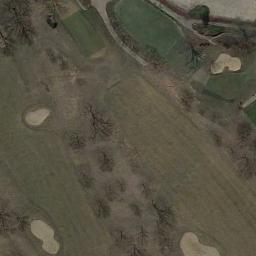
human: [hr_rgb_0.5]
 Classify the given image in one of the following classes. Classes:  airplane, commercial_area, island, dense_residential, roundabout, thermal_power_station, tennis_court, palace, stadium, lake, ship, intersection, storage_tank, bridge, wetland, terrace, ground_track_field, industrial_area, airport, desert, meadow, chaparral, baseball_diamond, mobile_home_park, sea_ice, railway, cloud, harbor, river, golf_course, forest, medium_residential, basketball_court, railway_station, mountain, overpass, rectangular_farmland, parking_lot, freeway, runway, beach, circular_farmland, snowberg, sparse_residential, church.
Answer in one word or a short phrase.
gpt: golf_course